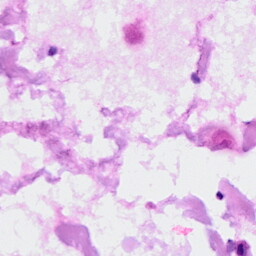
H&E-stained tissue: Ovarian